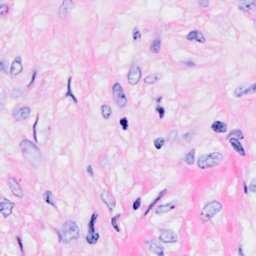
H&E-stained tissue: Breast